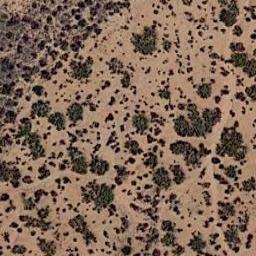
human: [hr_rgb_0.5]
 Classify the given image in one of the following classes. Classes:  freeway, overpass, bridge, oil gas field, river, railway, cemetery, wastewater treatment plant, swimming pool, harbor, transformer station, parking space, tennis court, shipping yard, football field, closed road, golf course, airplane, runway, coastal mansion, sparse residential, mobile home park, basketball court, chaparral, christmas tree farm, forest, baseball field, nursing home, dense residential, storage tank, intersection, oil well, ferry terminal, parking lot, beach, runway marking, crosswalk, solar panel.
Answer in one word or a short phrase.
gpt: chaparral